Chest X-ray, PA view. Patient: 63 years old, sex M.
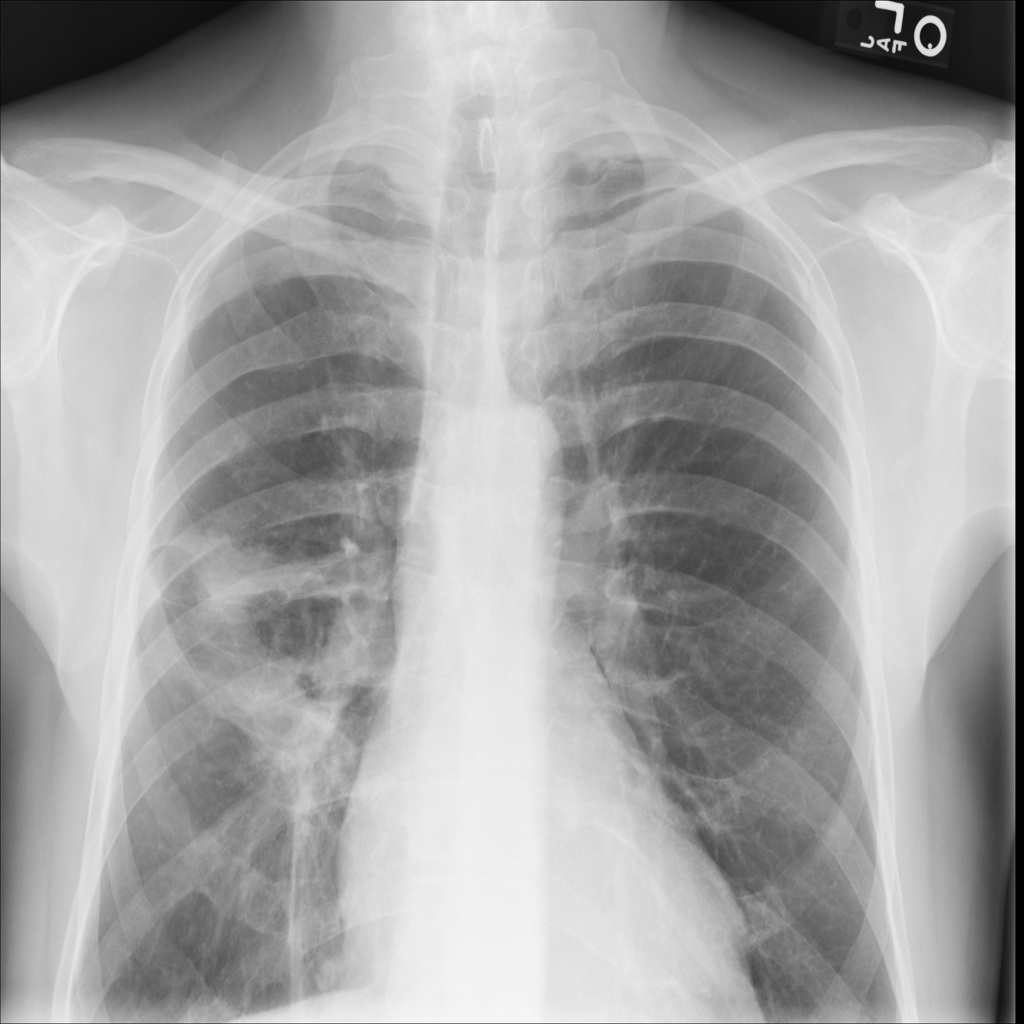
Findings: Infiltration, Pneumonia